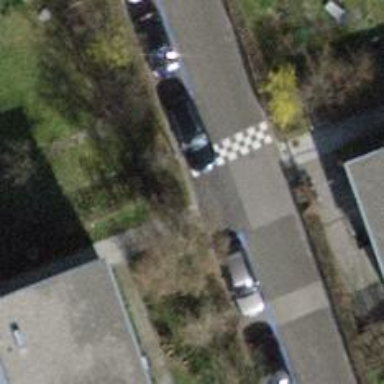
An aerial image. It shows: Asphalt road with traffic-calming hump.